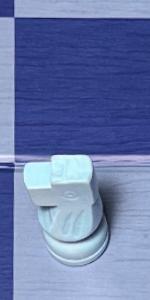
Label: Knight_White